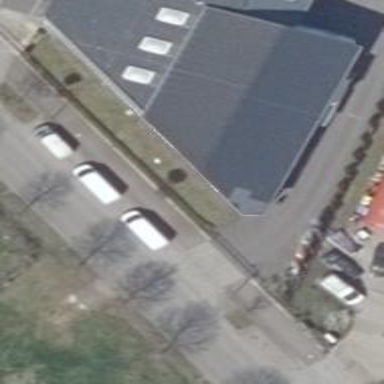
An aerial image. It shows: Garden center.